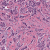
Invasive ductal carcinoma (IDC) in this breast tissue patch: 1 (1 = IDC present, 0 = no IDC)